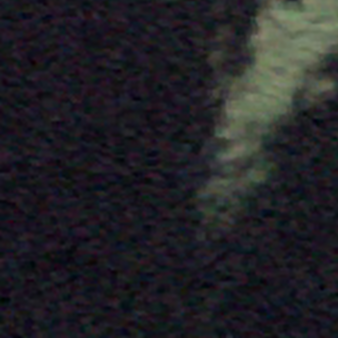
Label: other